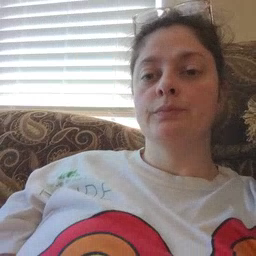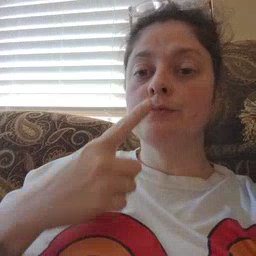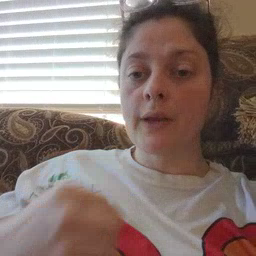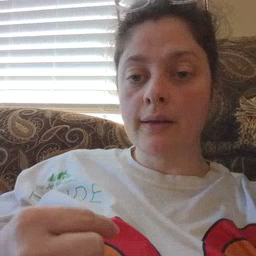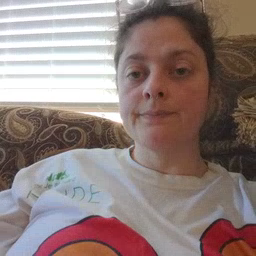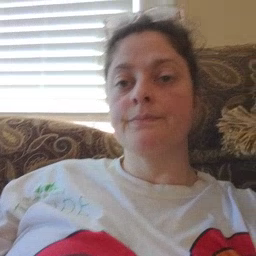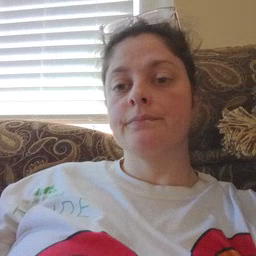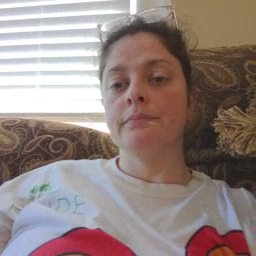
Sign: red